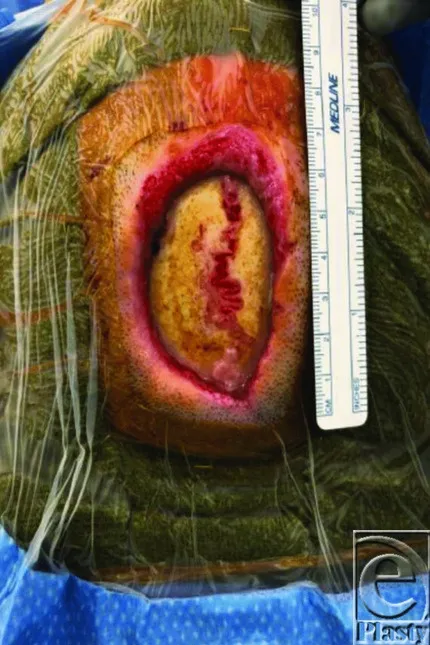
Preoperative photograph. Patient lying supine; right 6 x 4-cm paramedian oval defect.
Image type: medical_photograph (other_medical_photograph)